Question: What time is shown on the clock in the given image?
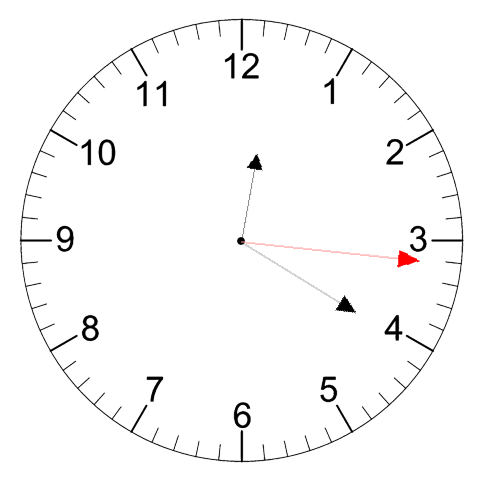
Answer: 12:20:16